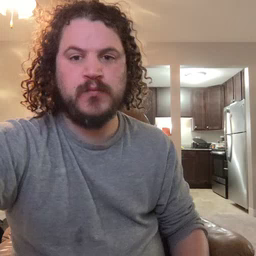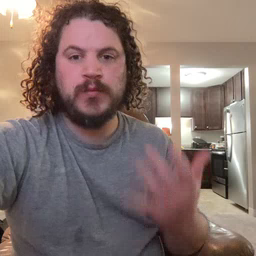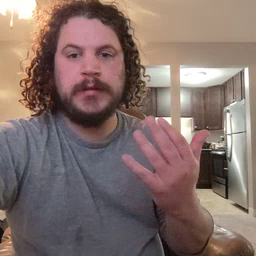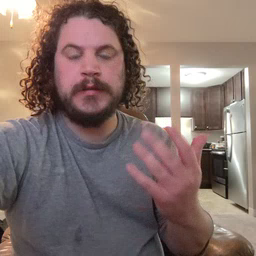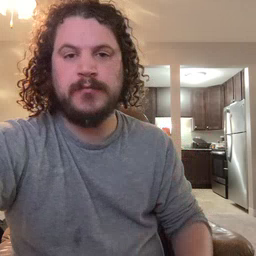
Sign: wait